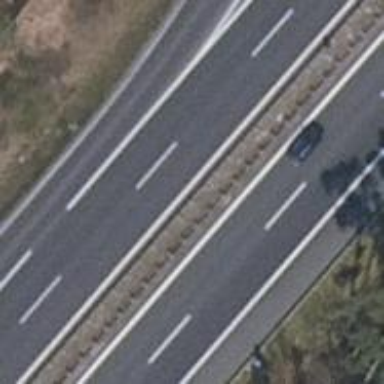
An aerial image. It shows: Asphalt motorway.